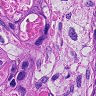
Metastatic tissue present: yes